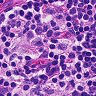
Metastatic tissue present: no